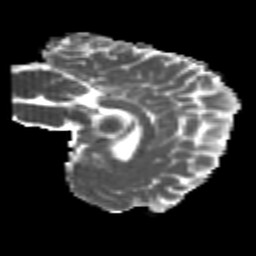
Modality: MD
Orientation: sagittal
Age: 20
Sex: female
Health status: healthy
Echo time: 0.074 s